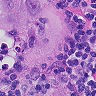
Metastatic tissue present: yes